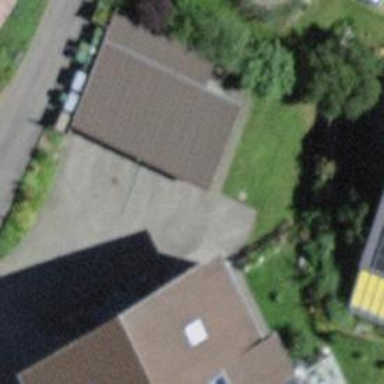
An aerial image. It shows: View of roof of building.